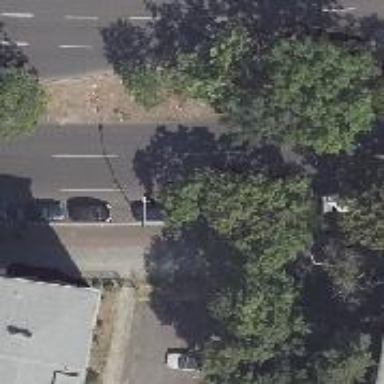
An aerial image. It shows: Secondary road with asphalt surface. There is cycle track on the right side of the road.